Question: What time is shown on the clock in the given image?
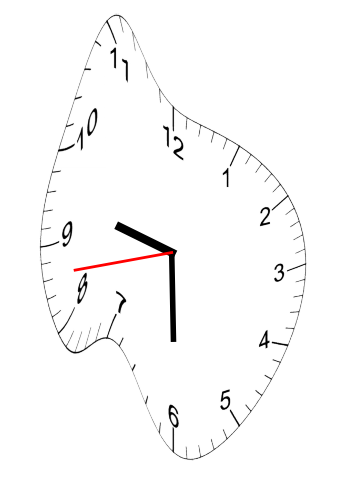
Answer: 09:29:43